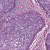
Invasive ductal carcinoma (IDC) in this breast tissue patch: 0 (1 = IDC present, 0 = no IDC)